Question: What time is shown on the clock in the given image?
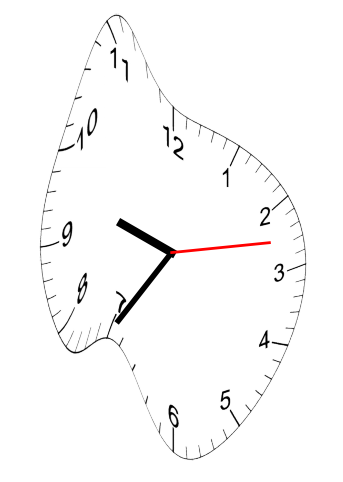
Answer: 09:35:13